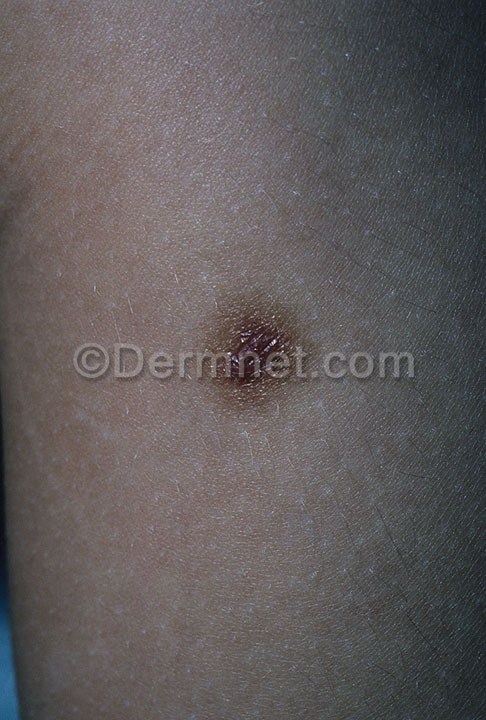
Disease: Vascular Tumors